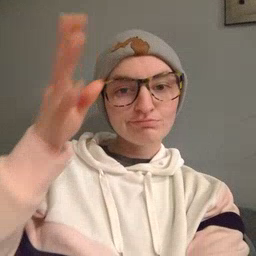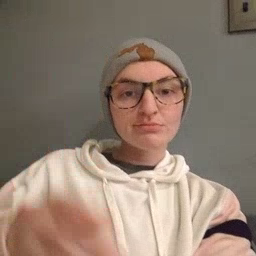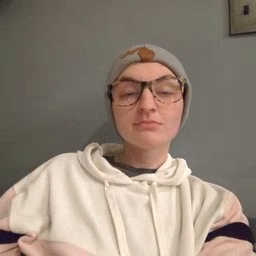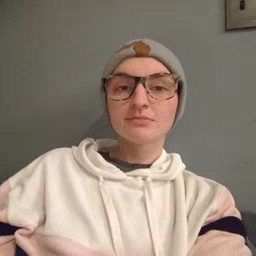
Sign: pretend